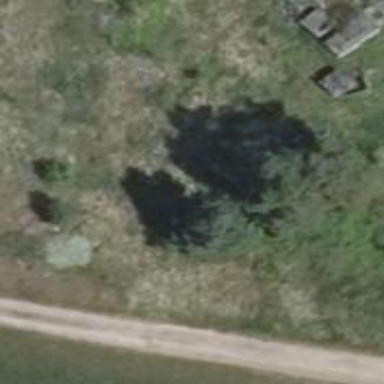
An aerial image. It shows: Deciduous broadleaved tree.